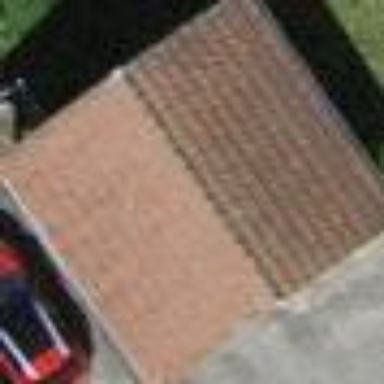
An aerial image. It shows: Garage.